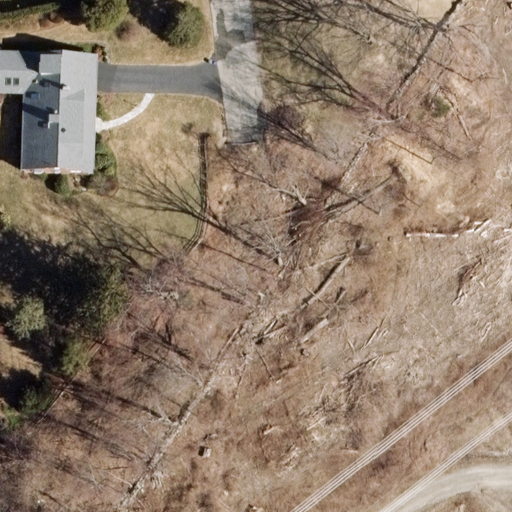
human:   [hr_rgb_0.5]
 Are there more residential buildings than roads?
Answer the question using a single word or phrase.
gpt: no

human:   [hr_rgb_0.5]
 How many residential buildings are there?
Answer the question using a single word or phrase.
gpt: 1

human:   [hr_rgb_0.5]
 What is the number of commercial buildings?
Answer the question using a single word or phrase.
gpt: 0

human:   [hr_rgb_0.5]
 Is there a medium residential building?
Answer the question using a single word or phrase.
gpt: yes

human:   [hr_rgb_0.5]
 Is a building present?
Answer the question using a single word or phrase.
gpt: yes

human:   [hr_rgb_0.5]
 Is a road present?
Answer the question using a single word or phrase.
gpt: yes

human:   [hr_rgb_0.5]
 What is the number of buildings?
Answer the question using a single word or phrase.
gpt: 1

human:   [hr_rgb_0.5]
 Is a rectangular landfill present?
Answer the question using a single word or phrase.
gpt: no

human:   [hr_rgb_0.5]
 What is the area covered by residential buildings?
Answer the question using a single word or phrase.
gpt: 395m2

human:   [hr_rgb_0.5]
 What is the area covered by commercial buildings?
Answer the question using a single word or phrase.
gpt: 0m2

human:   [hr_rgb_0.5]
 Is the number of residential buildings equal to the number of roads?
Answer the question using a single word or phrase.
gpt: yes

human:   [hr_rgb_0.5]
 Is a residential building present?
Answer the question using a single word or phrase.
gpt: yes

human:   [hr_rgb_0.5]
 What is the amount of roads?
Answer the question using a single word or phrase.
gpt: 1

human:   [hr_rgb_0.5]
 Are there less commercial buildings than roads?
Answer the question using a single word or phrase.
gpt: yes

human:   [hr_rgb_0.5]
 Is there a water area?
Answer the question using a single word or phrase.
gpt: no

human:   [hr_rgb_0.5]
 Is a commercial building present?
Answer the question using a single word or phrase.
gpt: no

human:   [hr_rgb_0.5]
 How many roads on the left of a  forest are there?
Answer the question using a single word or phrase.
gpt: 0

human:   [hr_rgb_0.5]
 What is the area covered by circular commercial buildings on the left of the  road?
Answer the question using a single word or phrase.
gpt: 0m2

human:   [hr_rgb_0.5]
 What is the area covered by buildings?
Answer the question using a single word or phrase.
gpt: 395m2

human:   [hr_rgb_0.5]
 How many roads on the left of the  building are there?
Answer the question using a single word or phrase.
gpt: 0

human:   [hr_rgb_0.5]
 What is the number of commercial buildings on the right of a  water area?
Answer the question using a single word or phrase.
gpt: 0

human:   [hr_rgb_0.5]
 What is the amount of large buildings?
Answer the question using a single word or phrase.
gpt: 0

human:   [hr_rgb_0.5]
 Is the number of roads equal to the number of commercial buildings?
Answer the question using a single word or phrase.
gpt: no

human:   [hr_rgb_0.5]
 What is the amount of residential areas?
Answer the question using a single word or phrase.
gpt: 0

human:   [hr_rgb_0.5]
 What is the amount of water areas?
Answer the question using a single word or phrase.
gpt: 0

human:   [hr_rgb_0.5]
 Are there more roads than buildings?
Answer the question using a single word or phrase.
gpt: no

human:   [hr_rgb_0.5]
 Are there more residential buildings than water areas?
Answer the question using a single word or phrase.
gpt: yes

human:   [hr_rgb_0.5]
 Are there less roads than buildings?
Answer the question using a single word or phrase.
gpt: no

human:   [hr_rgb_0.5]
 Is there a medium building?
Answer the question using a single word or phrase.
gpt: yes

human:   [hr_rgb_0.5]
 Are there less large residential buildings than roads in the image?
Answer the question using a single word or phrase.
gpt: yes

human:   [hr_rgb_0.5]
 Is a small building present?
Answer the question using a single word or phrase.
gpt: no

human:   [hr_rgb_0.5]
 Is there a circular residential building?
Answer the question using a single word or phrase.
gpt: no

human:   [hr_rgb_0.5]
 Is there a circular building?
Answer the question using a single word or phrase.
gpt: no

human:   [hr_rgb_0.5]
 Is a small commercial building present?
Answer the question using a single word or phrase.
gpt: no

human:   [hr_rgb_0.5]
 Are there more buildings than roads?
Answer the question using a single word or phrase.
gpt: no

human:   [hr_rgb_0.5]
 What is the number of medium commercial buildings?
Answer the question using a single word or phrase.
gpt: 0

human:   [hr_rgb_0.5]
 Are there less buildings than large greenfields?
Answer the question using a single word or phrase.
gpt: no

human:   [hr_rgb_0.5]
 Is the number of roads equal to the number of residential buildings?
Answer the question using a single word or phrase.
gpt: yes

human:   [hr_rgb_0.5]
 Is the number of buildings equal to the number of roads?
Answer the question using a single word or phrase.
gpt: yes

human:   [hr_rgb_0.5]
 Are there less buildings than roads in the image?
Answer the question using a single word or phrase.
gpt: no

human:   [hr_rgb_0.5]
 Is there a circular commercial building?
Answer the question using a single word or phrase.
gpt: no

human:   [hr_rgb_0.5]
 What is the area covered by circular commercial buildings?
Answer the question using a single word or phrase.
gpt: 0m2

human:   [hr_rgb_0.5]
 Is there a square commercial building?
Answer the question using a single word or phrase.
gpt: no

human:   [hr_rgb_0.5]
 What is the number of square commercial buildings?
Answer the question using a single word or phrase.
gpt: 0

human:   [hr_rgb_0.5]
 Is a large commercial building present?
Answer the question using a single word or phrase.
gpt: no

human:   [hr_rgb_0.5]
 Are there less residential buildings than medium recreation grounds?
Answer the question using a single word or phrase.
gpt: no

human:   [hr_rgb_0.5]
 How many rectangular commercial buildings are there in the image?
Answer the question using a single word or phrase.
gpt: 0

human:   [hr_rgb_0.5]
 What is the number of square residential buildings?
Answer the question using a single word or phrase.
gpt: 0

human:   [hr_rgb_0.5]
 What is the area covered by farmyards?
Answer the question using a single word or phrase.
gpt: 0m2

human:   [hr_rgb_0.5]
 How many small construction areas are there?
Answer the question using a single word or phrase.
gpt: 0

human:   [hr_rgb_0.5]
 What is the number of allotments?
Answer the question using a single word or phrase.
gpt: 0

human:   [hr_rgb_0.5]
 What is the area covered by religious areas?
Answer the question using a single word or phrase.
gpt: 0m2

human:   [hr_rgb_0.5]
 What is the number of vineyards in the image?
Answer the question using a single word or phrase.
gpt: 0

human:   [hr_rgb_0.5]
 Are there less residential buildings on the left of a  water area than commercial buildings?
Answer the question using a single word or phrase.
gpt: no

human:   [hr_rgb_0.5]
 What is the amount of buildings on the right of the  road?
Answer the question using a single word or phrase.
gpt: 0

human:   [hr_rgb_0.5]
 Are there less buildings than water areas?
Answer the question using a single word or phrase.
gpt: no

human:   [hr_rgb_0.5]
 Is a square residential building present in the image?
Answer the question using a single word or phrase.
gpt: no

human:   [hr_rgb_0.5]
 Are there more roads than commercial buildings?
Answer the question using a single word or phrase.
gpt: yes

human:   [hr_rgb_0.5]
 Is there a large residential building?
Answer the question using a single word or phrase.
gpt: no

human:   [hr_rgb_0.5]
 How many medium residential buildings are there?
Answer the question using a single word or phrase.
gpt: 1

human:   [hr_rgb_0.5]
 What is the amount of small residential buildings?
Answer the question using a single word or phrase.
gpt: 0

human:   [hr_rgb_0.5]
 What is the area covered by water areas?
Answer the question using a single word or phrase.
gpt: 0m2

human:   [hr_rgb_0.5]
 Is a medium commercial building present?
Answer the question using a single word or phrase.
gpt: no

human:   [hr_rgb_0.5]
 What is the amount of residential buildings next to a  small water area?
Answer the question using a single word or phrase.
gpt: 0